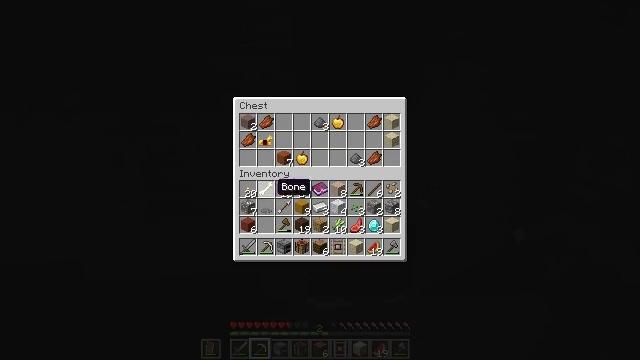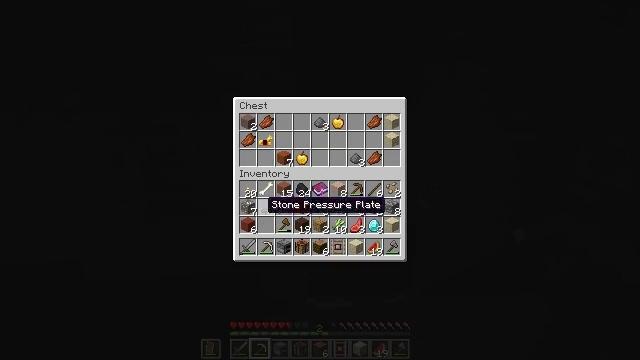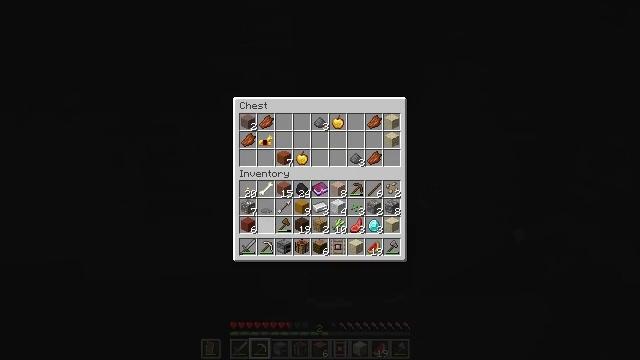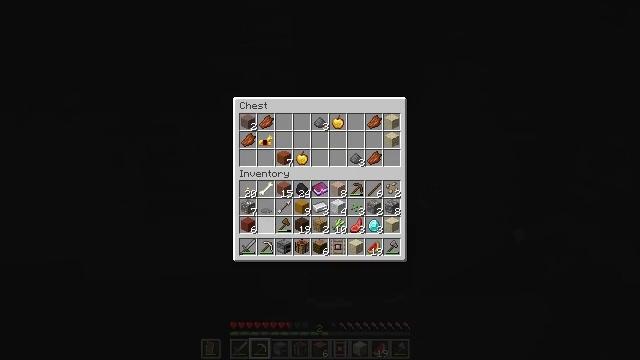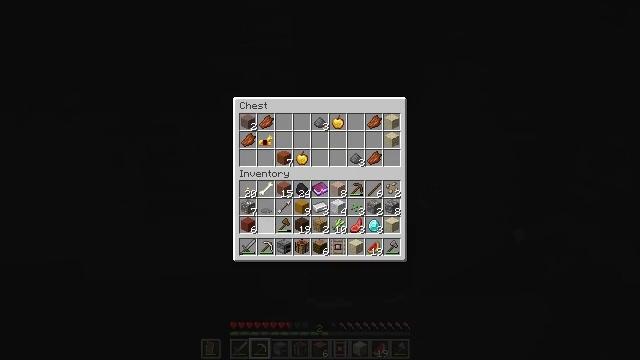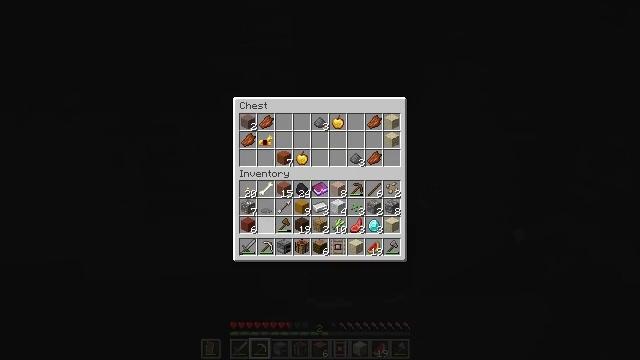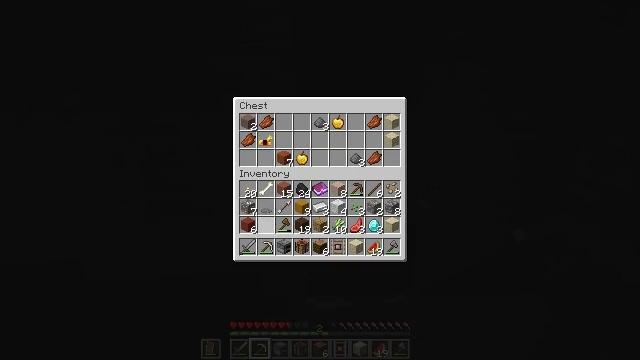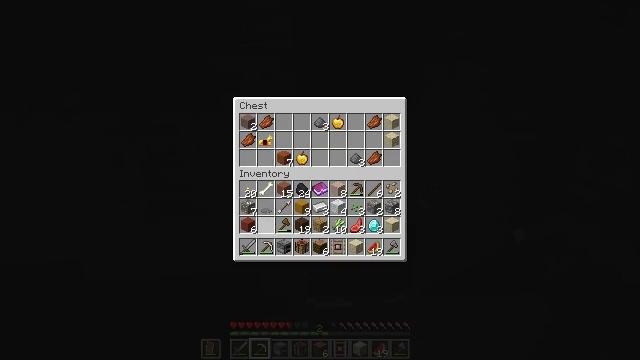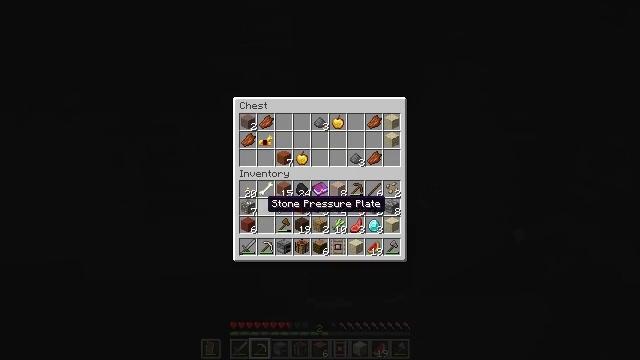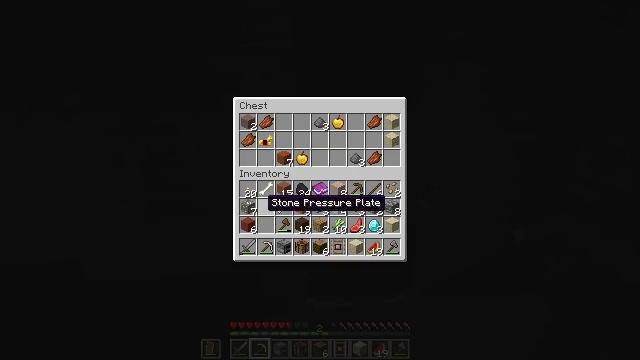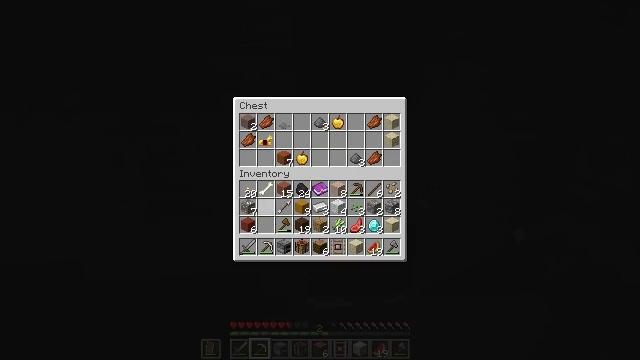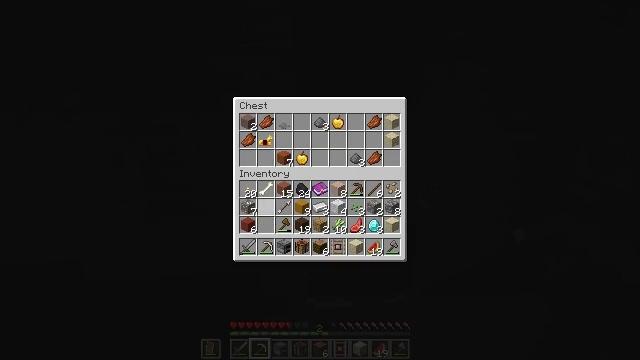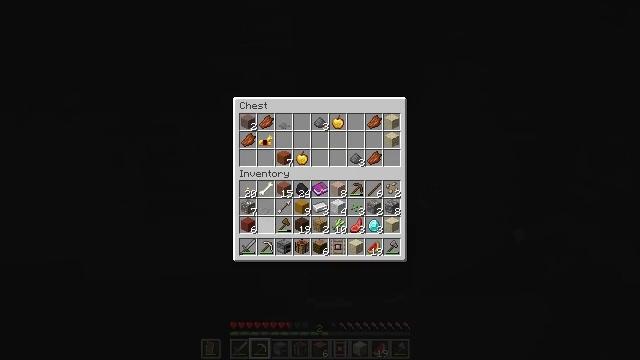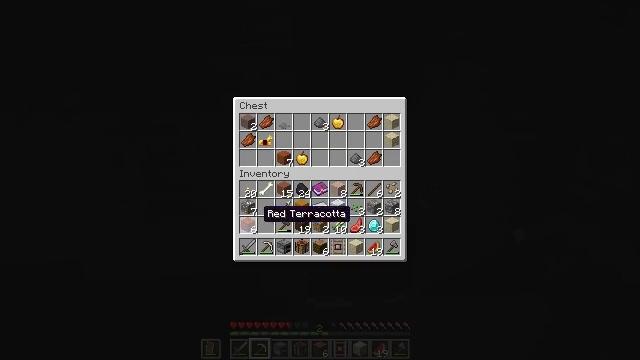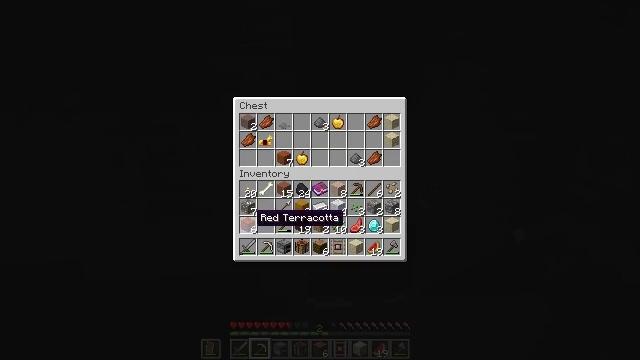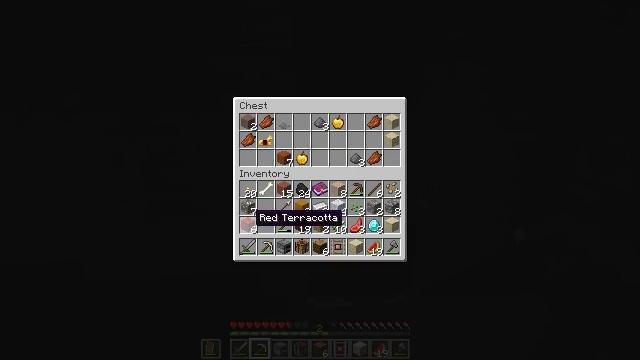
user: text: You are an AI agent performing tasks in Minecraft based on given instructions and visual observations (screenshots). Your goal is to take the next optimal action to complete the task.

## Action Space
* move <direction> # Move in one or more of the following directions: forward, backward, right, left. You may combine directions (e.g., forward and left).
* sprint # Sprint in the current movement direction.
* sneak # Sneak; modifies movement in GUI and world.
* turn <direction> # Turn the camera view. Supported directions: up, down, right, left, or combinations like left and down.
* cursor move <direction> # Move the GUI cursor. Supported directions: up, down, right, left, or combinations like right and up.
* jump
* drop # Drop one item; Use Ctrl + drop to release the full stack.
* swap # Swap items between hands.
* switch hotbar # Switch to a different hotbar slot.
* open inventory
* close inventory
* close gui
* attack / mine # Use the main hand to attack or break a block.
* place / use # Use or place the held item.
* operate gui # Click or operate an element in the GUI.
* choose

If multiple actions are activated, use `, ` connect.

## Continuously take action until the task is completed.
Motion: motion action
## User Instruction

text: Dig up some cut sandstone blocks.
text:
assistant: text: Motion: sneak, cursor move left and down
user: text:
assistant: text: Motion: sneak
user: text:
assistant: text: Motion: sneak
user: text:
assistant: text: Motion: sneak
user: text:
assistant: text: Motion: sneak, operate gui
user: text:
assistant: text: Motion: sneak, operate gui
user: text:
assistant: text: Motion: sneak, operate gui
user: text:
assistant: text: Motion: sneak
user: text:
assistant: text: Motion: sneak
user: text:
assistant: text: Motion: sneak, operate gui
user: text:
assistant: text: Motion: sneak, operate gui
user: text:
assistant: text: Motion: sneak, operate gui
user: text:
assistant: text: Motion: sneak
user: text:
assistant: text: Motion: sneak
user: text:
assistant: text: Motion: sneak
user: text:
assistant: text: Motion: sneak
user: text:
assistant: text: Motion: sneak, operate gui
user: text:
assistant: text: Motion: sneak, operate gui
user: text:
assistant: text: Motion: sneak, cursor move up, operate gui
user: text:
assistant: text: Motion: sneak
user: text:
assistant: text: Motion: sneak
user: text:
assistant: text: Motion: sneak
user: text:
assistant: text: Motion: sneak, operate gui
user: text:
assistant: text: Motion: sneak, operate gui
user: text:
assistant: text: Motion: sneak, operate gui
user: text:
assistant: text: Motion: sneak, cursor move right and up
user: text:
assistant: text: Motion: sneak, cursor move right
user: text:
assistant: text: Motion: sneak
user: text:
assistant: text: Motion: sneak
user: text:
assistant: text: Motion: sneak